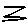
Label: zigzag